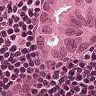
Metastatic tissue present: yes